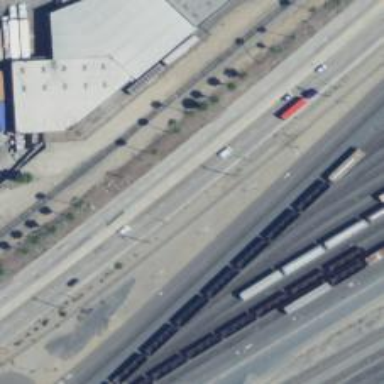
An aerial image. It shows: Railway yard used for servicing trains.